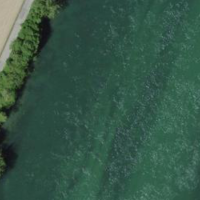
EUNIS habitat code: 15
Species observed at this site:
Allium ursinum